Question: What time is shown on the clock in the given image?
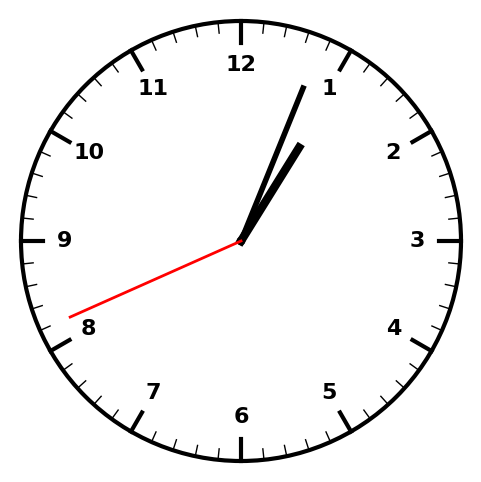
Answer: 01:03:41